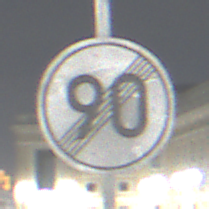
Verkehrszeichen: EndeGeschwindigkeit90
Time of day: Night
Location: Outdoor (Urban)
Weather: PartlyCloudy
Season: NotSpecified
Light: Artificial